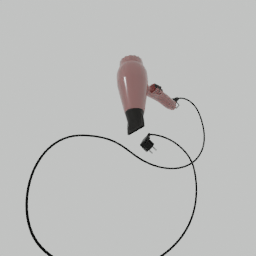
Label: electronics